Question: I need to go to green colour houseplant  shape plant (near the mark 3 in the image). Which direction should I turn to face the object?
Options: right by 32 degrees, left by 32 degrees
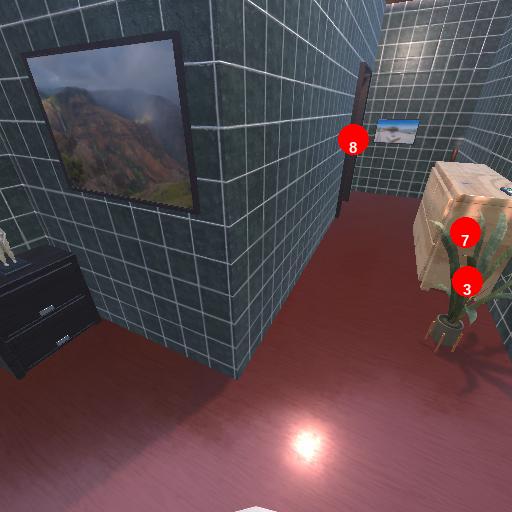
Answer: right by 32 degrees